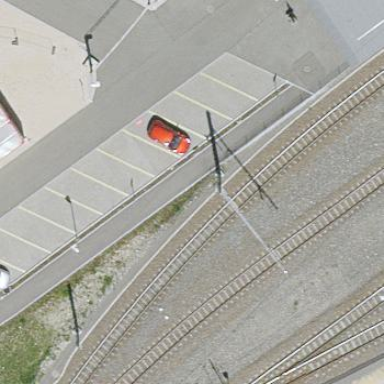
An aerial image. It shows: Diagonal street-side parking area.